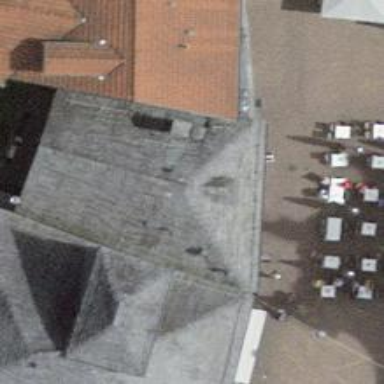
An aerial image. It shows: Cafe.